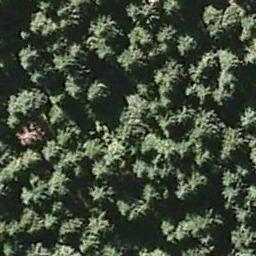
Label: forest